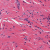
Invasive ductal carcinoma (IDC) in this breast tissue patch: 0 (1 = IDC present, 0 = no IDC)